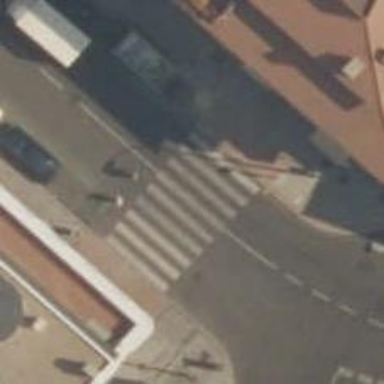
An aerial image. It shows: Uncontrolled zebra crossing on the road.